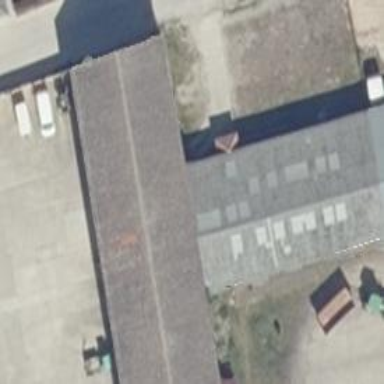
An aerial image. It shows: Car repair shop.